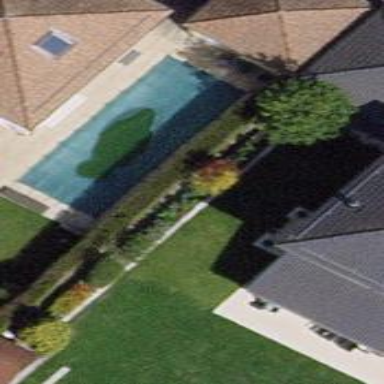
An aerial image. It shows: Outdoor swimming pool in leisure land area.